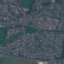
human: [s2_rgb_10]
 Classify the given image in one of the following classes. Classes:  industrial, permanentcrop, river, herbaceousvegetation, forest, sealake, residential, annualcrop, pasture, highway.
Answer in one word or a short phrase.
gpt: Residential